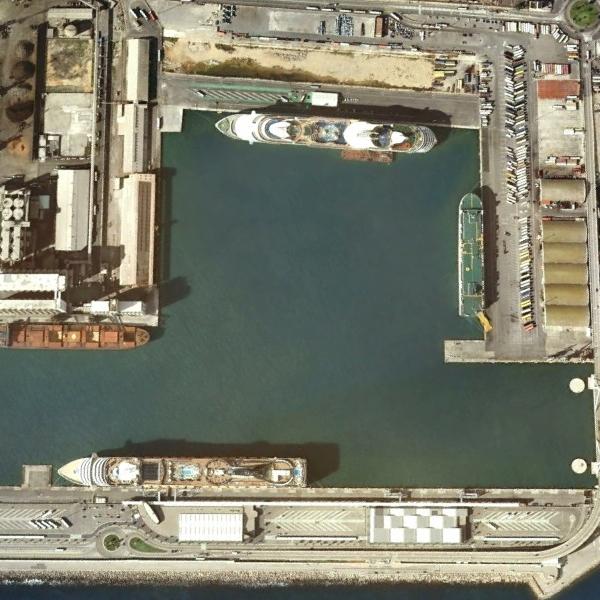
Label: Port